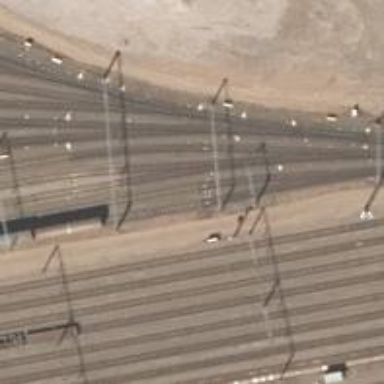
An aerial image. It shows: Rail yard with electrified contact lines for railway operations.